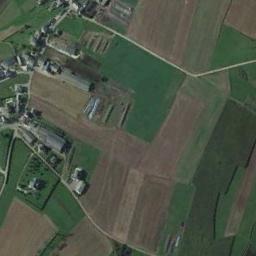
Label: rectangular_farmland